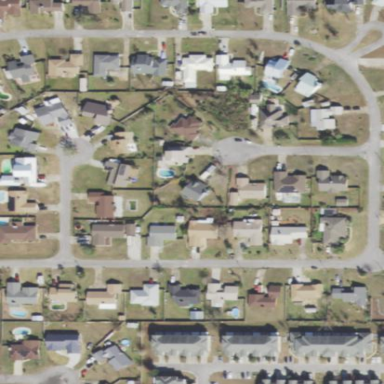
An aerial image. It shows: Residential area consisting of single-family homes.